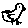
Label: bird